高三 · 图论
(10 分) 某班的行政结构如下：班主任下设班委会和团支部, 班委会设班长一名, 管理学习委员、生活委员、劳动卫生委员、文娱委员和体育委员，团支部设团支书一名, 管理组织委员和宣传委员. 试画出该班的组织结构图.
工作, 他测算了如下数据: 整理床铺、收拾携带物品 8 分钟, 洗脸、刷牙 7 分钟,煮牛奶 15 分钟, 吃早饭 10 分钟, 查公交线路图 9 分钟, 给出差在外的父亲发手机短信 6 分钟, 走到公共汽车站 10 分钟, 等公共汽车 10 分钟. 小强粗略地算了一下,总共需要 75 分钟, 为了赶上 7: 50 的公共汽车, 小强决定 6: 30 起床, 不幸的是他一下子睡到 6: 50, 请你帮小强安排一下时间, 画出一份郊游出行前时间安排流程图, 使他还能来得及参加此次郊游.
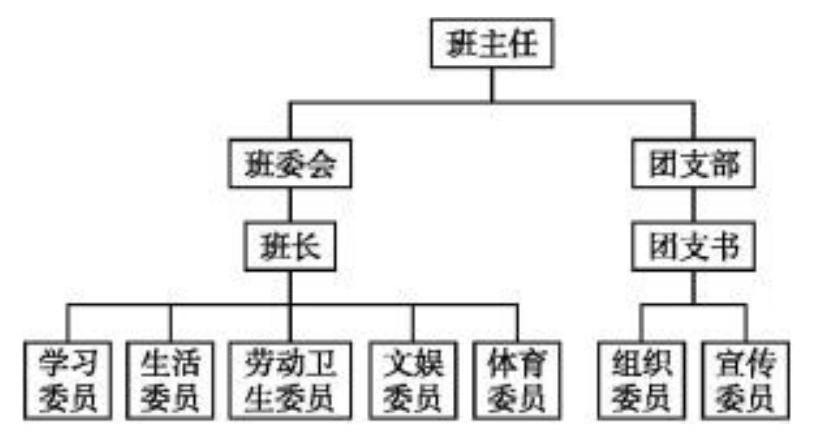
解析: 该班的组织结构图如图: